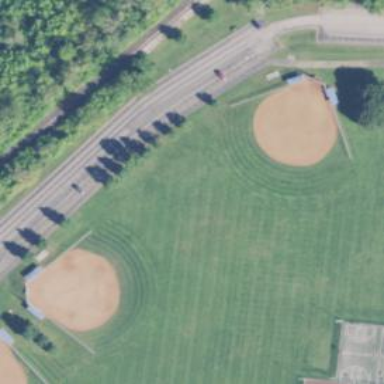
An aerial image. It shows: Baseball pitch for leisure land activities.